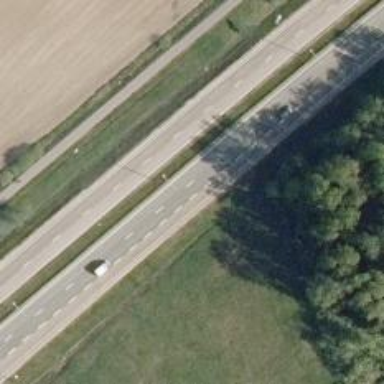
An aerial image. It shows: Asphalt road classified as trunk highway.